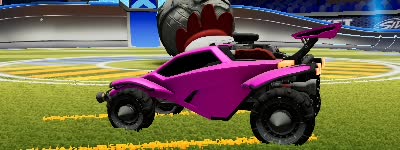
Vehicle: octane